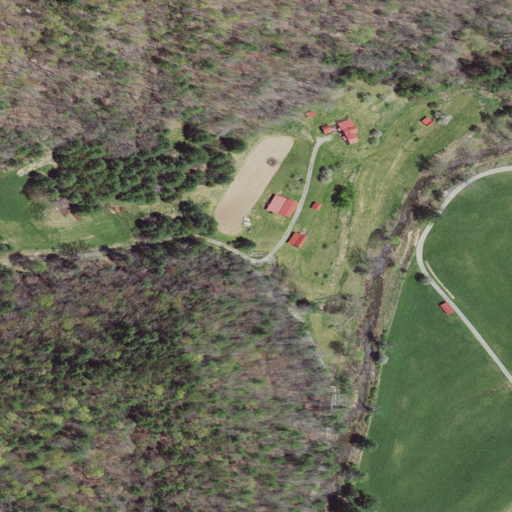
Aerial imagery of valley in Virginia named Wash Place Hollow containing pasture, mixed forest, deciduous forest, low intensity development, open development, evergreen forest, and medium intensity development